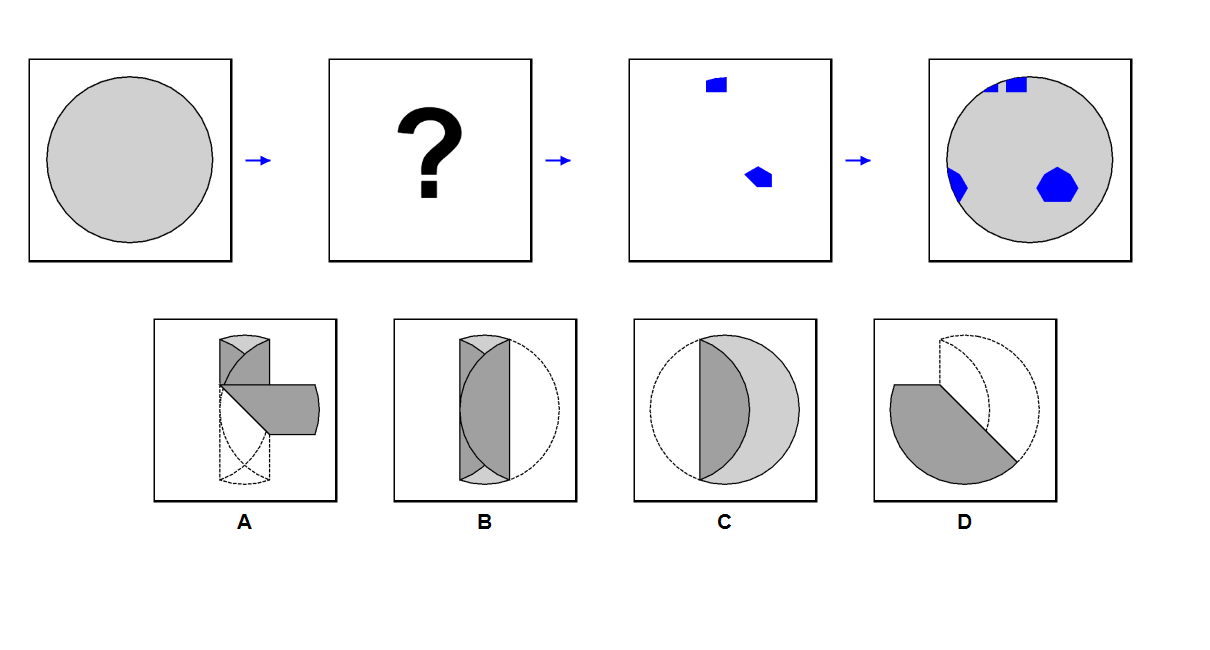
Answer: D